Question: Is there a control for a choice, with the little green arrow icon?
They look like this:

I've already searched through the controls, but I haven't found any. )=
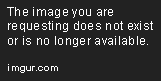
Answer: Here is a style for your needs.
'''
<!--Default Button-->
<Style TargetType="Button">
<Setter Property="OverridesDefaultStyle" Value="True"/>
<Setter Property="Template">
<Setter.Value>
<!--Template-->
<ControlTemplate TargetType="Button">
<!--Default border, please dont rename it-->
<Border x:Name="border"
CornerRadius="2"> <!-- makes rounded corner -->
<ContentPresenter HorizontalAlignment="Center"
VerticalAlignment="Center"/>
</Border>
</ControlTemplate>
</Setter.Value>
</Setter></Style>
'''